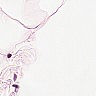
Metastatic tissue present: no